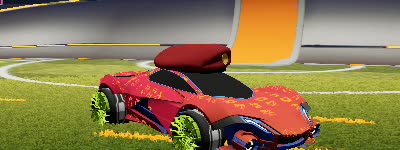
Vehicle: werewolf